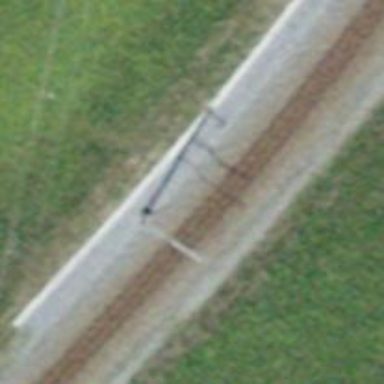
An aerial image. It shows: Catenary mast for power lines.